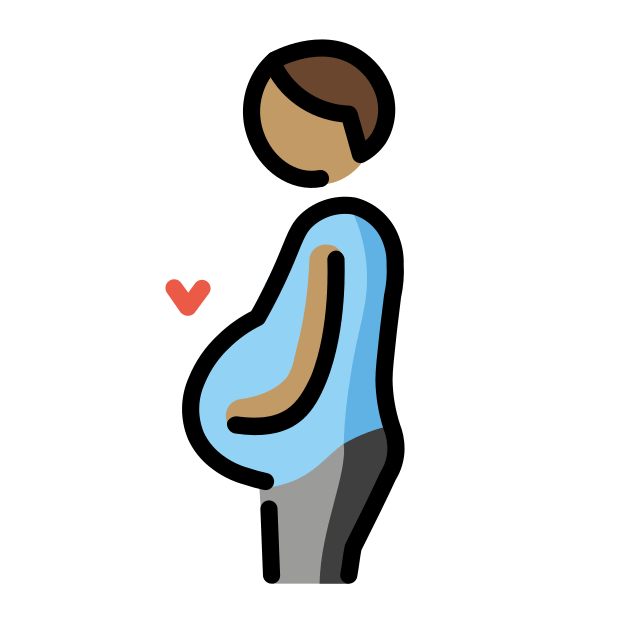
pregnant man: medium skin tone